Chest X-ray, PA view. Patient: 68 years old, sex F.
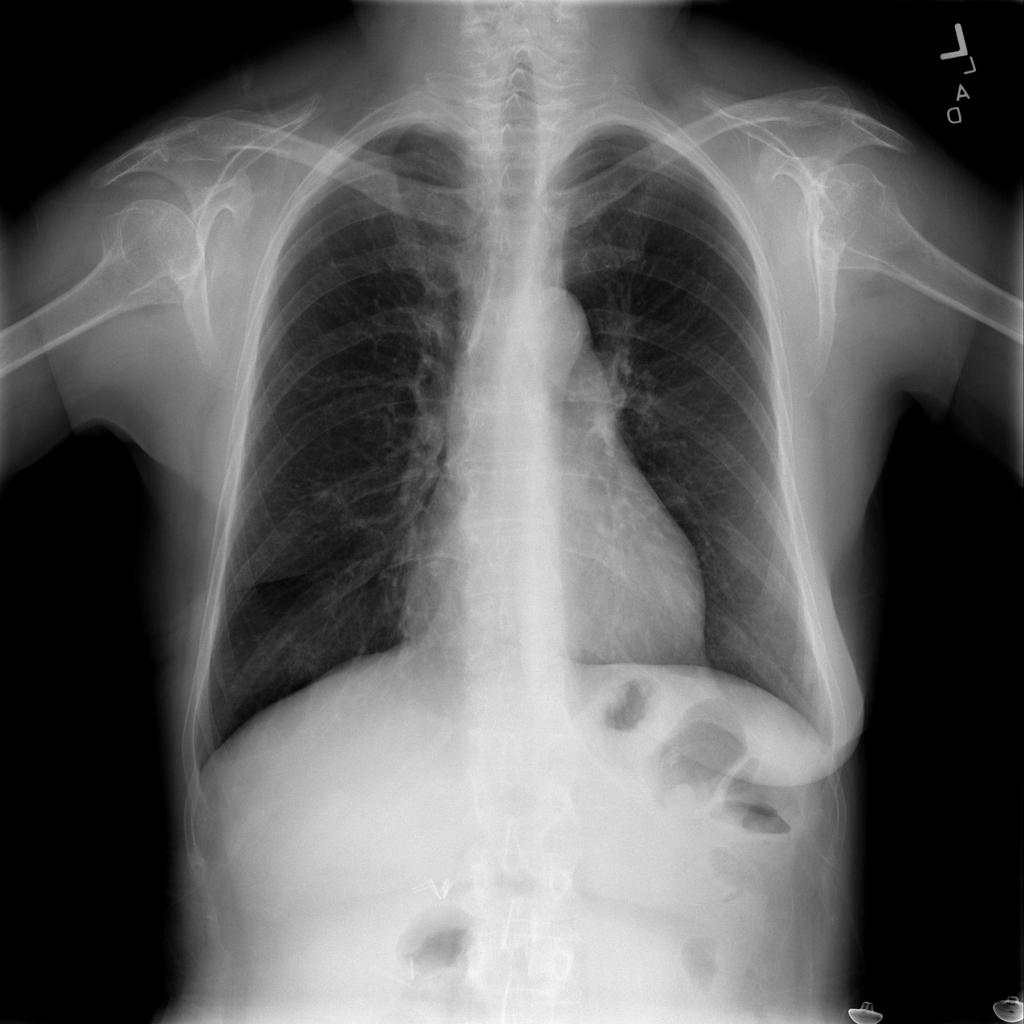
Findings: No Finding